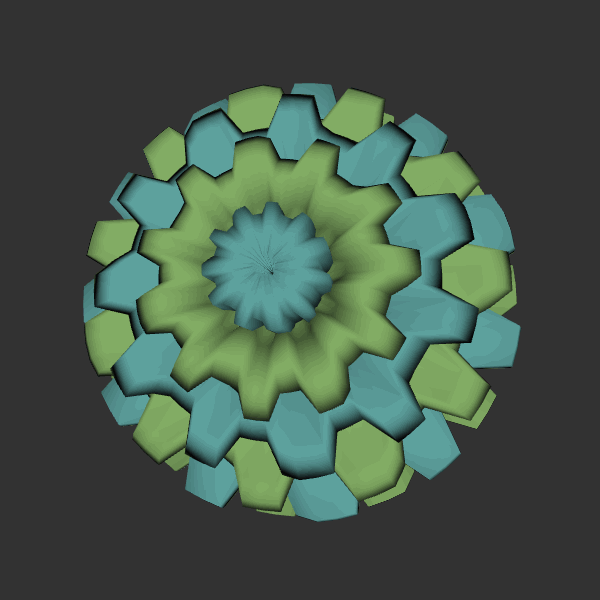
Background: dark